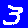
Digit: 3